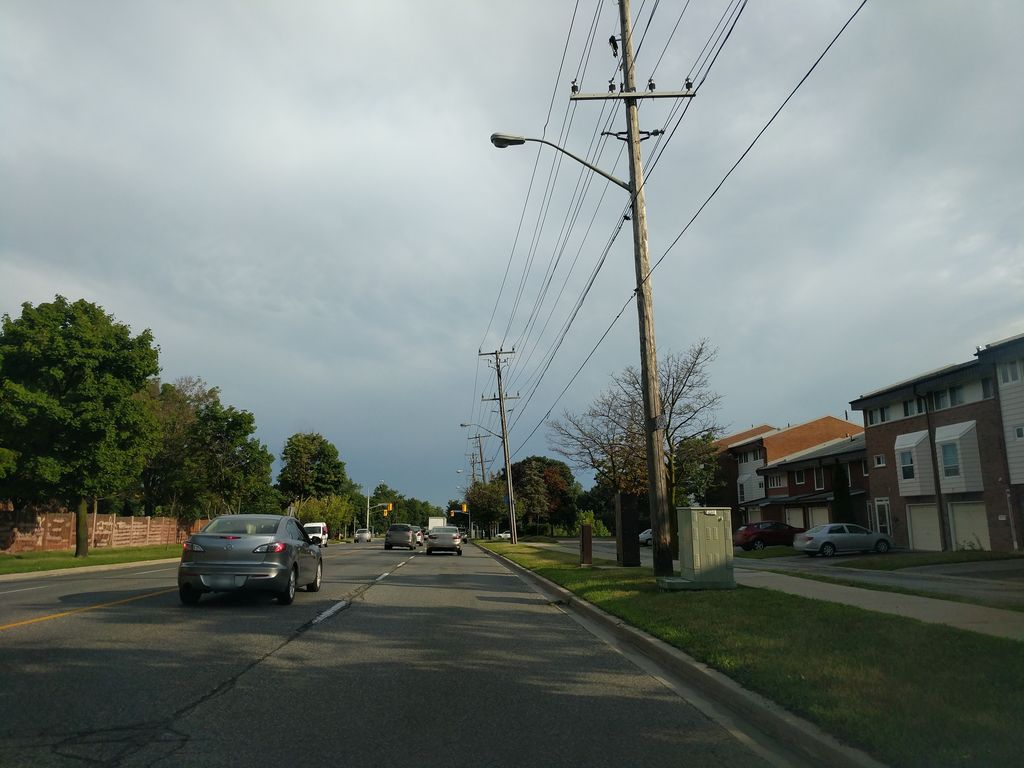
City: toronto